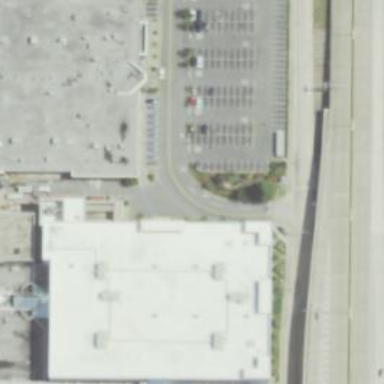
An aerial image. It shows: Department store building.